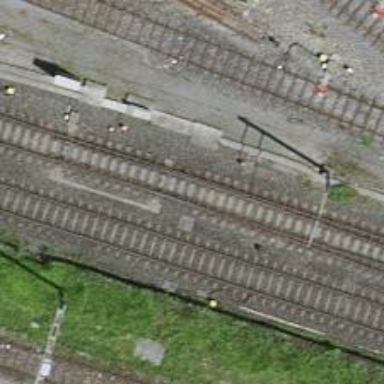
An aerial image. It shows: Single railway track with electrification through contact line.